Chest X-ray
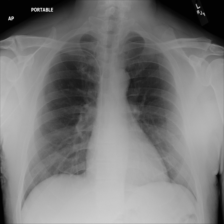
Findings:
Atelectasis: negative
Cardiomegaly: negative
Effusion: negative
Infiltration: negative
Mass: negative
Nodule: negative
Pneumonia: negative
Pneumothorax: negative
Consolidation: negative
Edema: negative
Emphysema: negative
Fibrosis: negative
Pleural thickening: negative
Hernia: negative